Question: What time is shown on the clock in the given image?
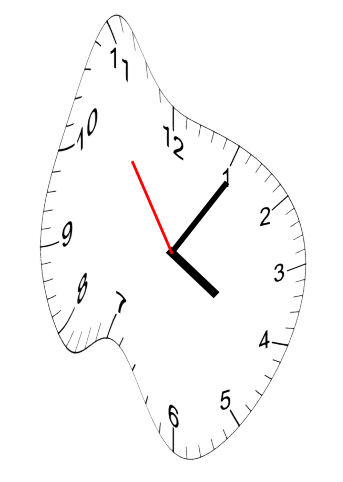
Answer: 04:05:54